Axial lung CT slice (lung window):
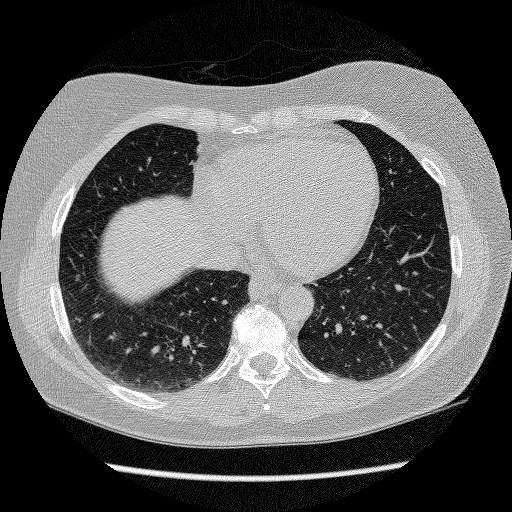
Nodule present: no